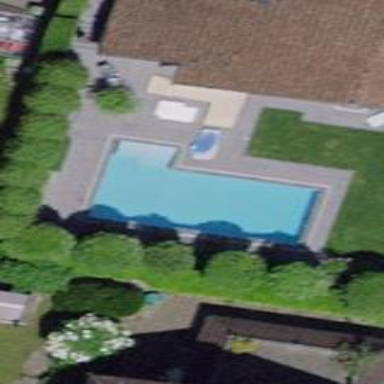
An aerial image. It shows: Swimming pool located in leisure land.